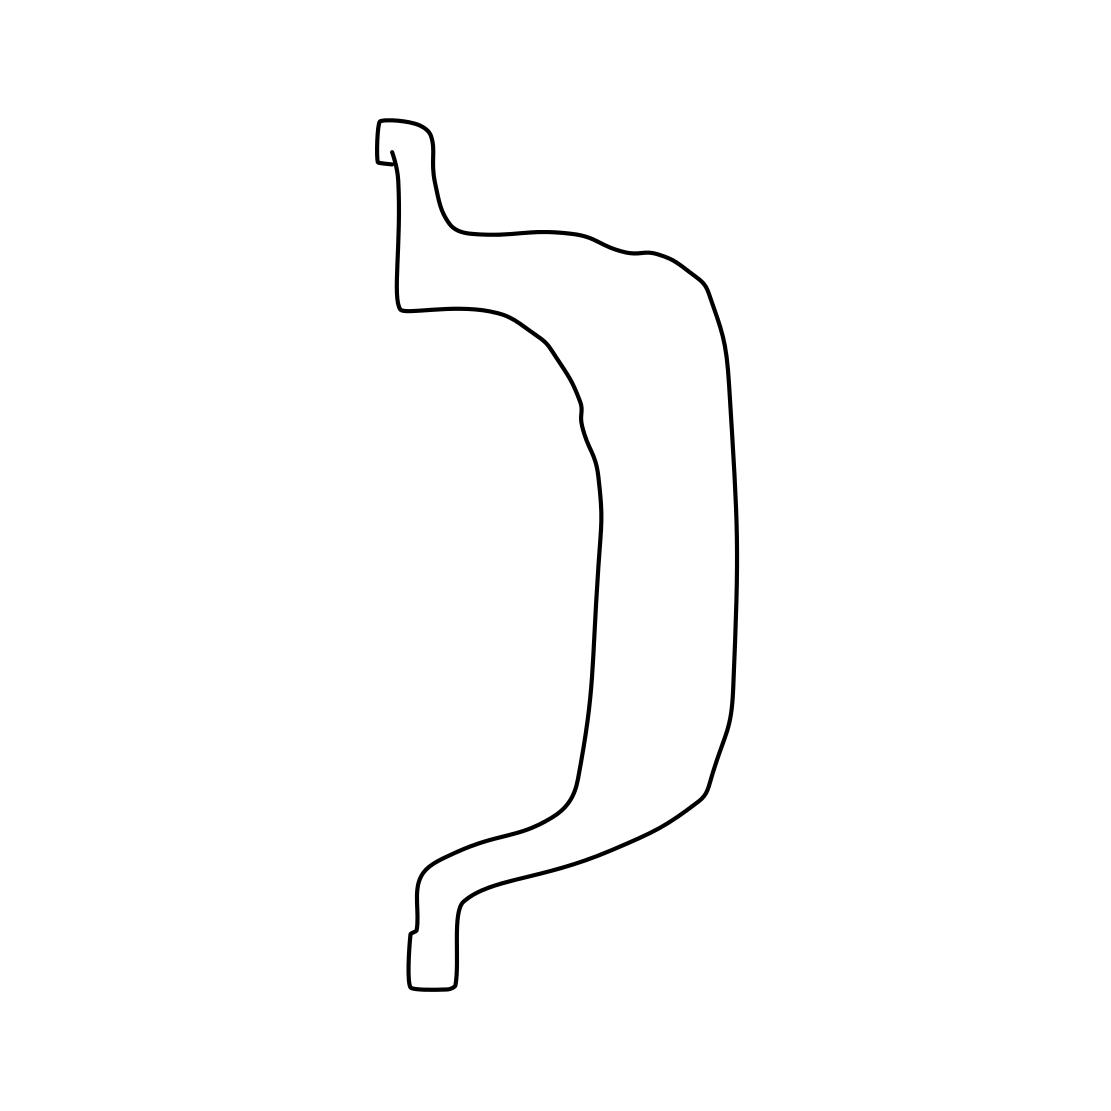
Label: door handle